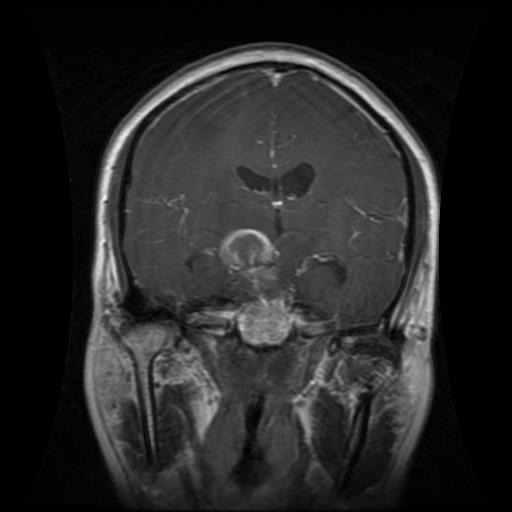
Label: glioma